Question: I want to draw the following red polygon:

The problem is if I use somethign like this:
'''
Polygon poly = new Polygon();
poly.StrokeThickness = 2;
poly.Stroke = Brushes.Black;
PointCollection points = new PointCollection();
for (int i = 0; i < this.NumberOfMetrics; i++)
{
points.Add(new Point(MAX_VALUE - this.Metrics[n, i] * Math.Cos(DegreeToRadian(i * (360 / (this.NumberOfMetrics)))), MAX_Y_GUI - this.Metrics[n, i] * Math.Sin(DegreeToRadian(i * (360 / (this.NumberOfMetrics))))));
}
poly.Points = points;
'''
Then the polygon is always "filled" and in the example above the red and green polygon is drawn.
I already tried to add the 4 "inner" points to the PointCollection, but then nothing is drawn. So how can I achieve that?
I tried the solution proposed by David:
'''
for (int n = 0; n < this.NumberOfRevisions; n++)
{
Path path = new Path();
CombinedGeometry geometry = new CombinedGeometry();
geometry.GeometryCombineMode = GeometryCombineMode.Union;
Polygon poly = new Polygon();
PointCollection points = new PointCollection();
for (int i = 0; i < this.NumberOfMetrics; i++)
{
points.Add(new Point(MAX_VALUE - this.Metrics[n, i] * Math.Cos(DegreeToRadian(i * (360 / (this.NumberOfMetrics)))), MAX_Y_GUI - this.Metrics[n, i] * Math.Sin(DegreeToRadian(i * (360 / (this.NumberOfMetrics))))));
}
poly.Points = points;
geometry.Geometry1 = poly.RenderedGeometry;
geometry.Geometry2 = poly.RenderedGeometry;
path.Data = geometry;
polygons.Add(poly);
paths.Add(path);
}
'''
This is just a test but I thougth so I should get the same result as before, but it isn't drawn anything. Is there something wrong with my code?
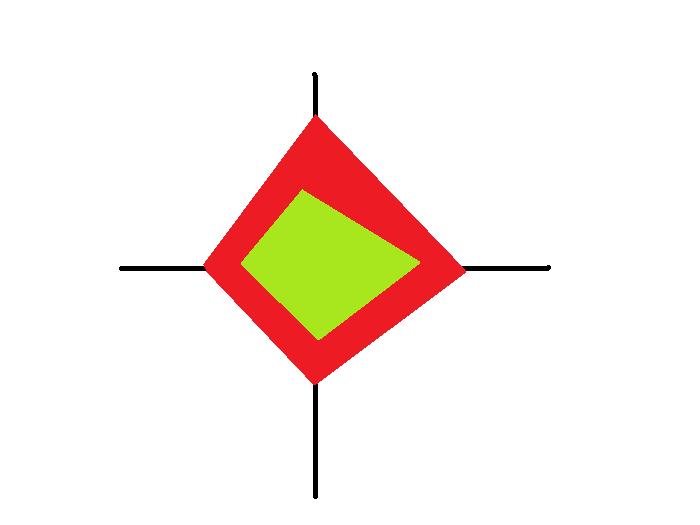
Answer: If you want to have 2 independent shapes, with the possibility of the green one to be transparent as you stated in your comment, the best way to do is to use a combined geometry:
<URL>
with the help of this, you can first create the green geometry, then the red by subtracting the green (or a copy of it) from the red one to create the hole.
So basically:
1. red shape, PLAIN
2. green shape on top of it, PLAIN
3. Subtract green shape or copy of it from red shape >> hole in red shape
this way you get the effect you want
easier done in Xaml, a bit more complicated in C# but still doable.
set the Combined Geometry as a Path's Data:
'''
Path myPath = new Path();
CombinedGeometry myCombinedGeometry = new CombinedGeometry()
// here you set the combinedGeometry's geometries to create the shape you want
myPath.Data = myCombinedGeometry;
myGrid.Children.Add(myPath);
'''
by the way, the PATH will be the place where you set the Fill / Stroke attribute for the colors, not the inside geometries. (see the examples in xaml in the link above, you basically just have to translate the code into C#)
don't forget to set a Fill on the Path:
'''
for (int n = 0; n < this.NumberOfRevisions; n++)
{
CombinedGeometry geometry = new CombinedGeometry() { GeometryCombineMode = GeometryCombineMode.Union };
PointCollection points = new PointCollection();
for (int i = 0; i < this.NumberOfMetrics; i++)
{
points.Add(new Point(MAX_VALUE - this.Metrics[n, i] * Math.Cos(DegreeToRadian(i * (360 / (this.NumberOfMetrics)))), MAX_Y_GUI - this.Metrics[n, i] * Math.Sin(DegreeToRadian(i * (360 / (this.NumberOfMetrics))))));
}
Polygon poly = new Polygon();
poly.Points = points;
geometry.Geometry1 = poly.RenderedGeometry;
geometry.Geometry2 = poly.RenderedGeometry;
polygons.Add(poly);
paths.Add(path = new Path() { Data = geometry, Fill = Brushes.Red, Stroke = Brushes.Transparent });
}
'''